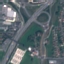
Label: Highway